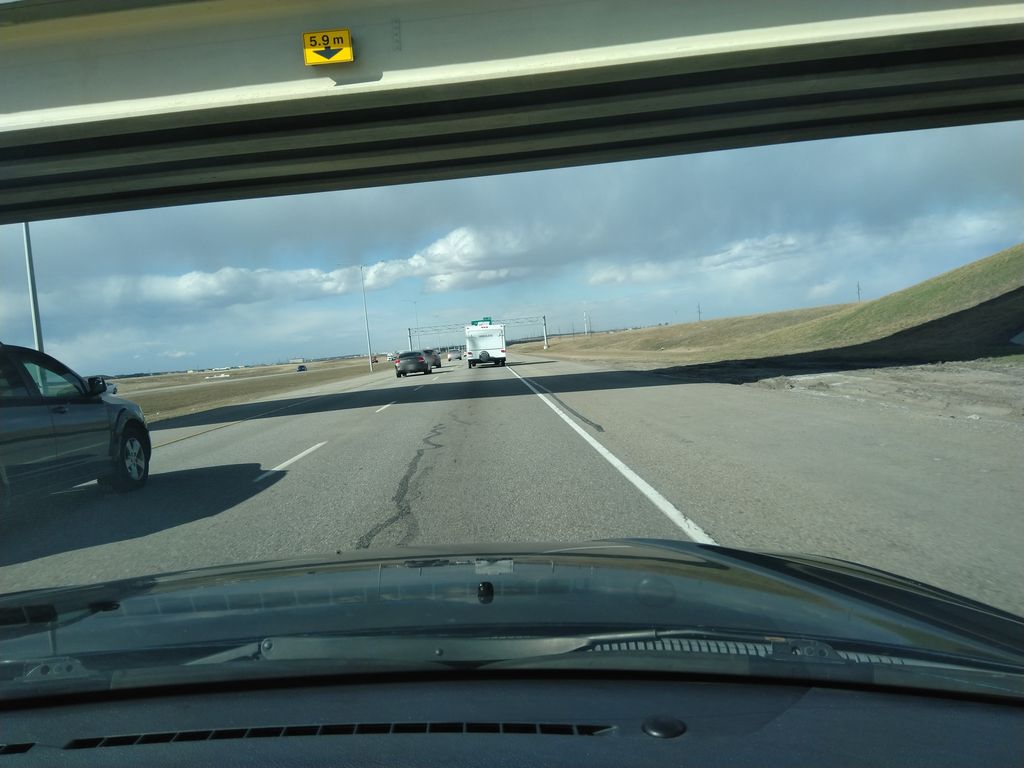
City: calgary